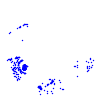
Particle: proton